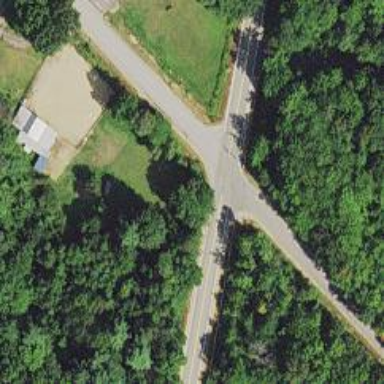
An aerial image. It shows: Unclassified road.